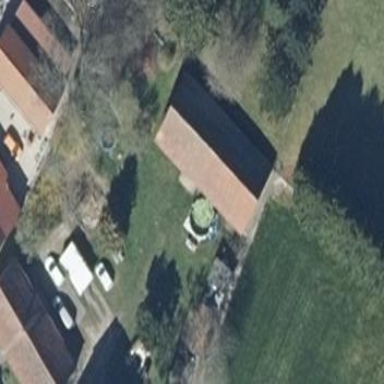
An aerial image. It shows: Gabled building with the roof oriented along its structure.